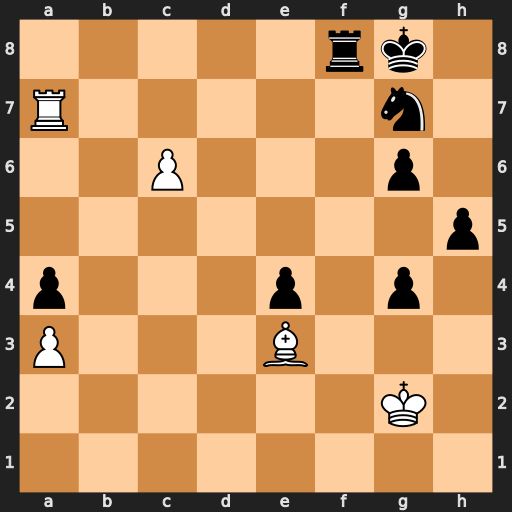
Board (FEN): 5rk1/R5n1/2P3p1/7p/p3p1p1/P3B3/6K1/8
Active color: w
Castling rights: -
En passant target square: -
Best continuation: Bh6 Kh7 Bxg7